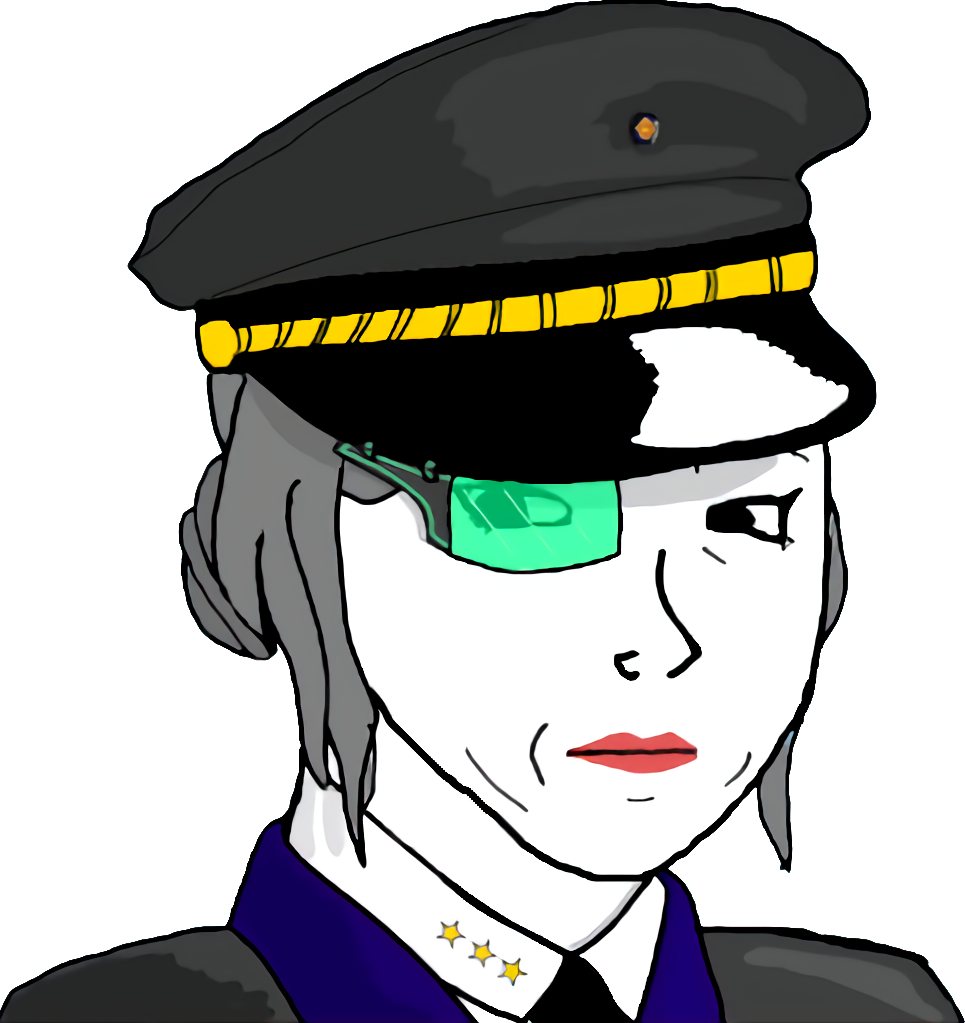
Label: 5_Trad_Wife